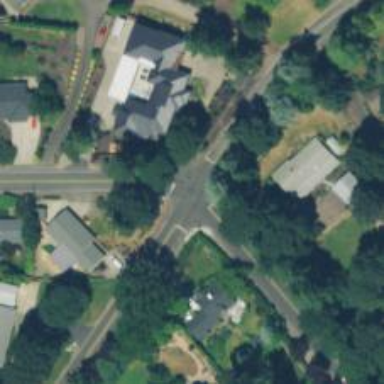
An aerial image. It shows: Road with stop sign.